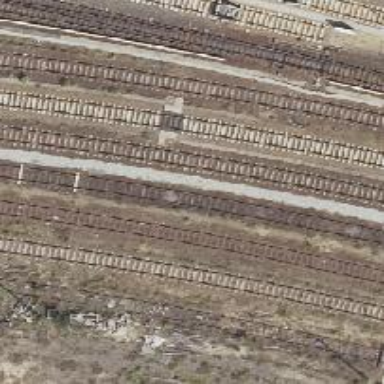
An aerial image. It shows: Solitary milestone along the railway.